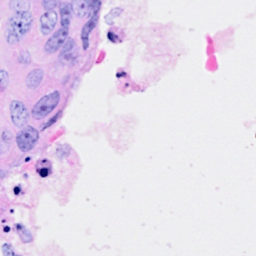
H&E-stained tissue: Breast